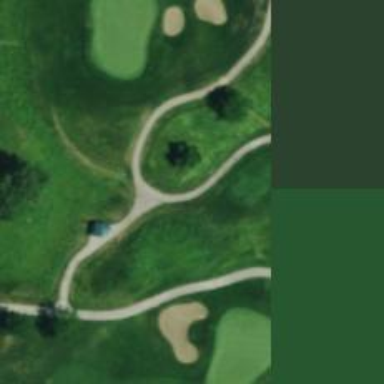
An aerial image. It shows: Path for golf carts.